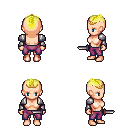
a pixel art fantasy rpg character, female body template, human, light skin, steel arm armor, magenta pants, gold short mohawk hairstyle, gold tiara, dagger, four views (front, back, left, right), 2x2 character sprite sheet, small pixel art, hard edges, no anti-aliasing